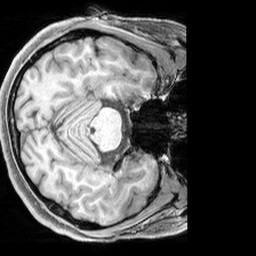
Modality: T1w
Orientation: axial
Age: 18
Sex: female
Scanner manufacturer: siemens
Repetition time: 2.3 s
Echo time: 0.00226 s